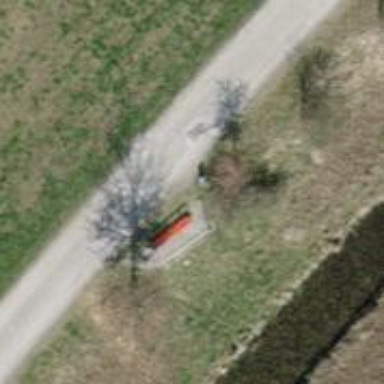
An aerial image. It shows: Red bench.